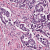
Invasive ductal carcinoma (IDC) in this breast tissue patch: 1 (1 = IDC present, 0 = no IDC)